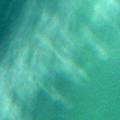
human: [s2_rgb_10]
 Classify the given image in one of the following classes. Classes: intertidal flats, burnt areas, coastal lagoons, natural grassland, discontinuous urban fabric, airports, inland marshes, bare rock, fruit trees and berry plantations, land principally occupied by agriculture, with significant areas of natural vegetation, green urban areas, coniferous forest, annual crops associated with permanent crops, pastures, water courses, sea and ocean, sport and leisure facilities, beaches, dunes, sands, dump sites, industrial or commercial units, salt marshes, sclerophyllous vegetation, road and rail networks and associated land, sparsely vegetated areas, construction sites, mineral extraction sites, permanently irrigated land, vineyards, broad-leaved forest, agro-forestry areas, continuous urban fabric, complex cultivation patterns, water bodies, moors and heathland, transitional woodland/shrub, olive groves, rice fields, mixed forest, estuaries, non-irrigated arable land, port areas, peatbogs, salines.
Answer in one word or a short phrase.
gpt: sea and ocean